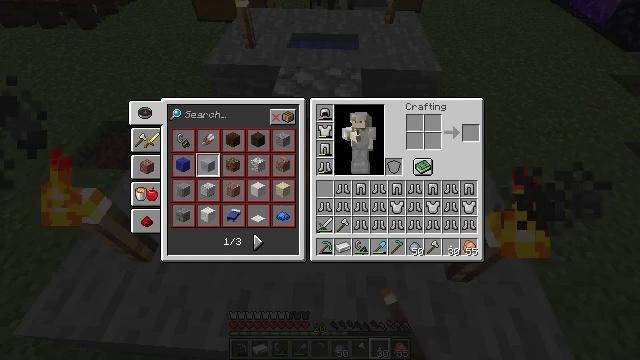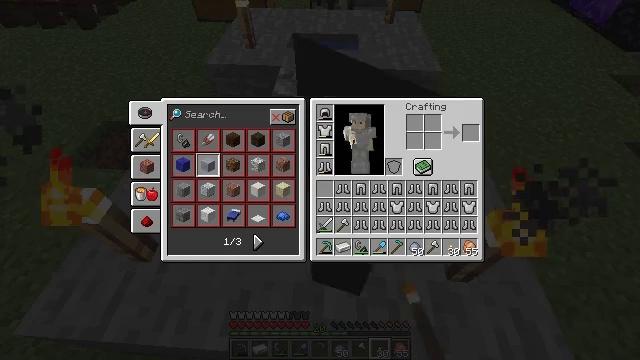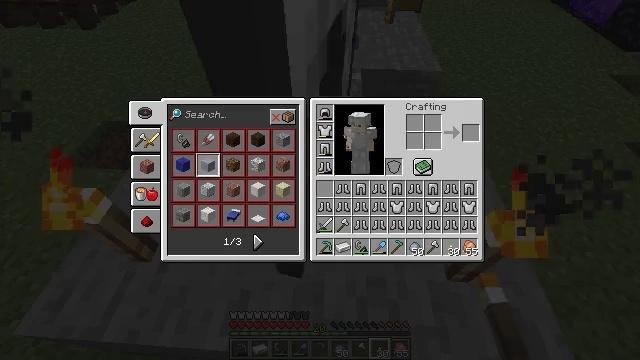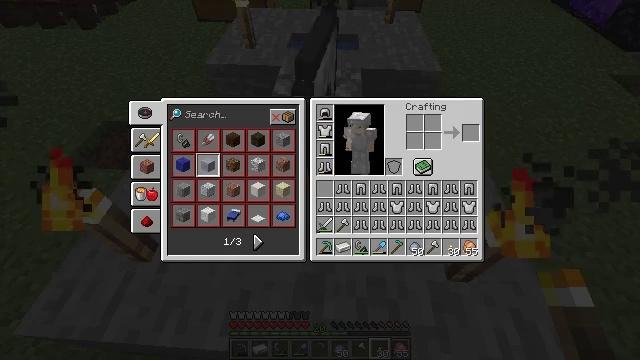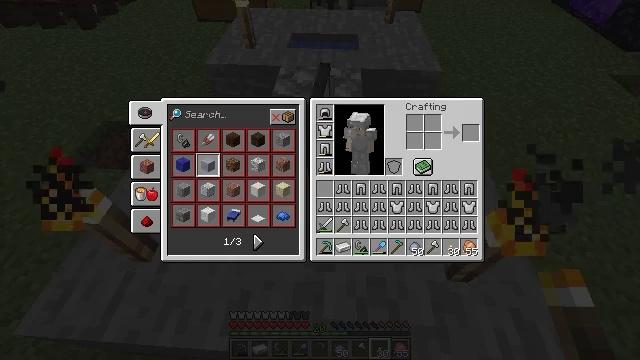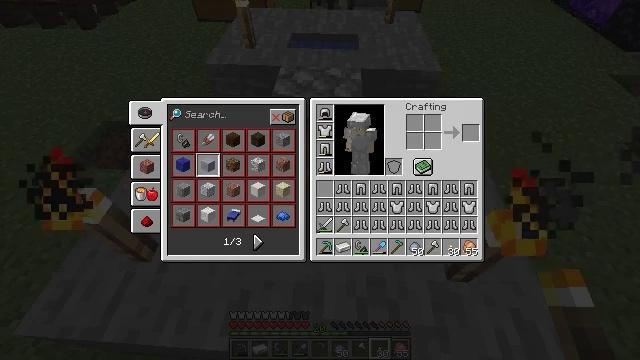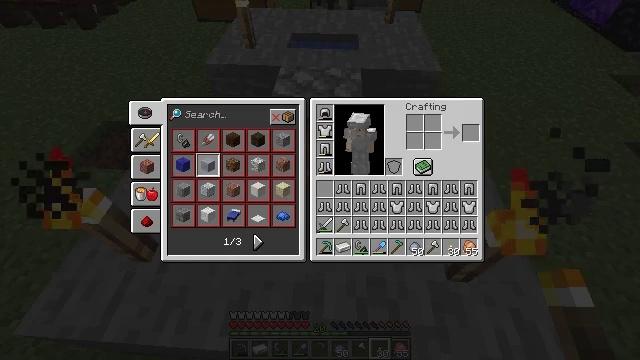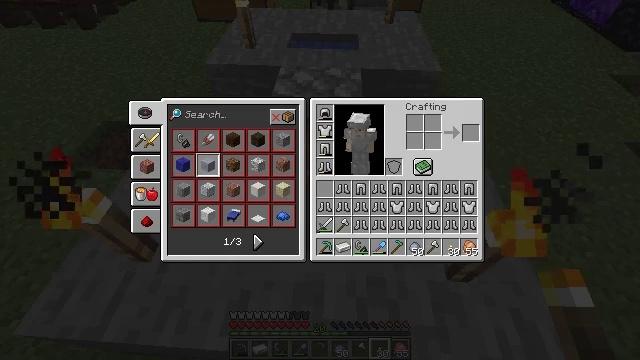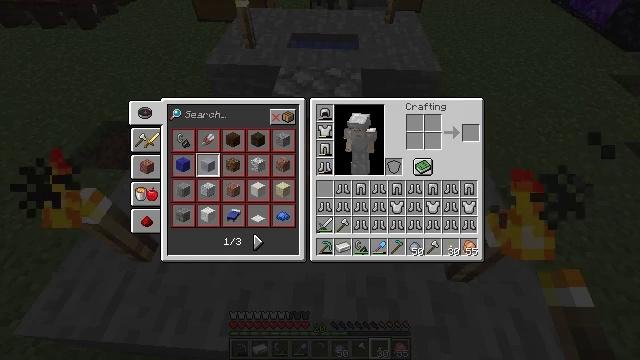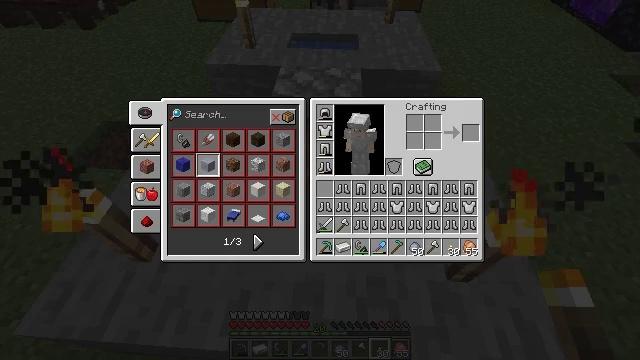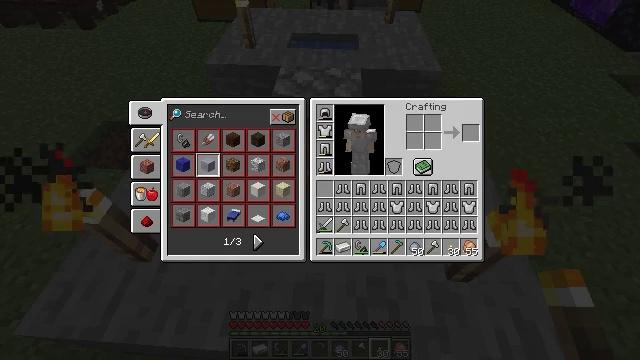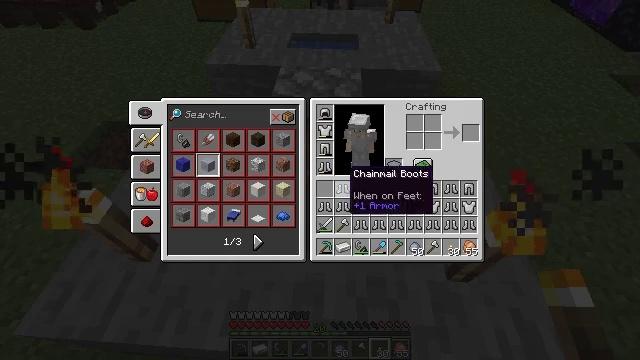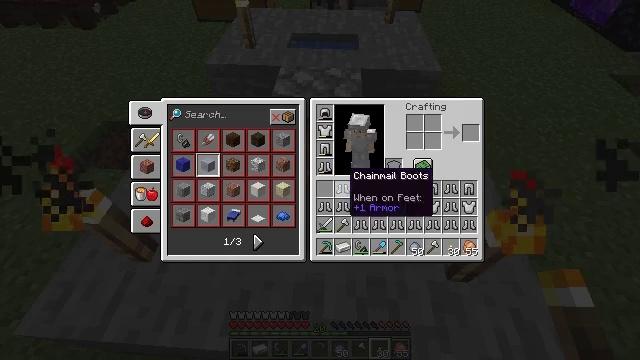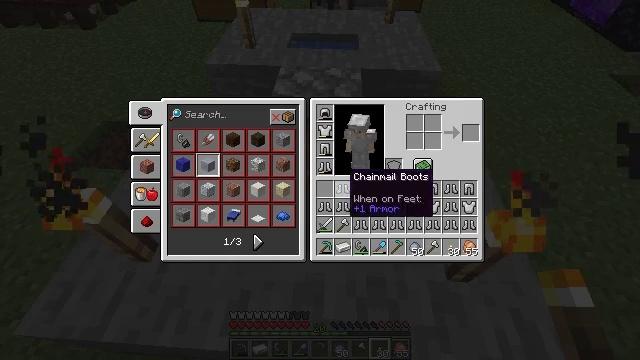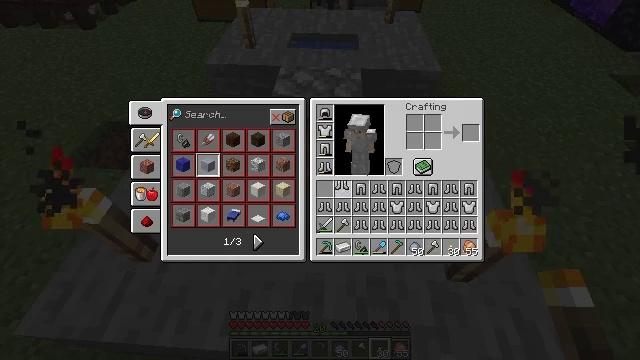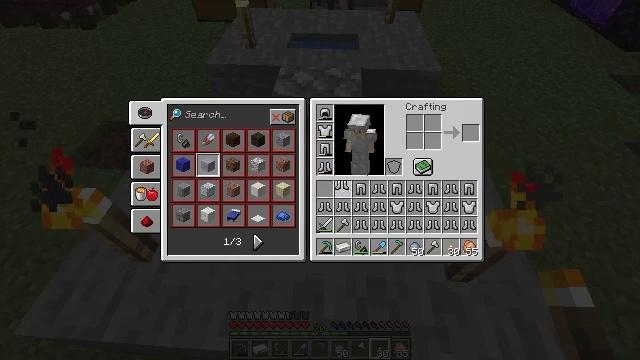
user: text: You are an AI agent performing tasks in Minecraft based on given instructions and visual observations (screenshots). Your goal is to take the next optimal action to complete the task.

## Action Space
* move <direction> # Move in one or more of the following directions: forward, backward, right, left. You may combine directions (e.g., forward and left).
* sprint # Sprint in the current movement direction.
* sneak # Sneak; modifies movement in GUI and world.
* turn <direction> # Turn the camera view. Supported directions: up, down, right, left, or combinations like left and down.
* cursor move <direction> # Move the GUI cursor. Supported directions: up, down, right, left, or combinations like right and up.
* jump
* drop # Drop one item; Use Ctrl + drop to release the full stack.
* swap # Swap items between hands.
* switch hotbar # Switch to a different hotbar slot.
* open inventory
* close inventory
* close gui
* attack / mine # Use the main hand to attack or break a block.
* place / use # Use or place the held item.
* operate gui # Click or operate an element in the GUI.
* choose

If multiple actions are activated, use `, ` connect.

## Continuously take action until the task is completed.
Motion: motion action
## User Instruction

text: Remove a pair of chainmail boots from the inventory.
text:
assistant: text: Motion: turn down
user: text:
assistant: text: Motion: turn down
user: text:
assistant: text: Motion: turn down
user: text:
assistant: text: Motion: no_op
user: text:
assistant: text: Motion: no_op
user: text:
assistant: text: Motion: no_op
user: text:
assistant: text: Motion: no_op
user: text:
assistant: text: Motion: no_op
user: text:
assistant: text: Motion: no_op
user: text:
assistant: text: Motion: no_op
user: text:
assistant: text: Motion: no_op
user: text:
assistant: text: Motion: no_op
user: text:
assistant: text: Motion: no_op
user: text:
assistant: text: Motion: attack / mine
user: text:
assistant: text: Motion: attack / mine
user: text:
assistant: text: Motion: turn up, attack / mine
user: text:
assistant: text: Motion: turn up
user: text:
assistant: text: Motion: turn up
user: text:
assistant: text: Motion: no_op
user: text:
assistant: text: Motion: attack / mine
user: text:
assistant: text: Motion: attack / mine
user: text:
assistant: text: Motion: attack / mine
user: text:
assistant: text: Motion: turn right
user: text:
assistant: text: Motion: turn right and down
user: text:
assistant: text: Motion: turn right and down
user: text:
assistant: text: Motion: turn down
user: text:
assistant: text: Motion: turn down
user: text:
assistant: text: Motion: no_op